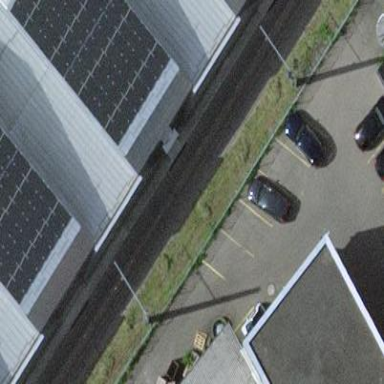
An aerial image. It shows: Solar photovoltaic panel generator.